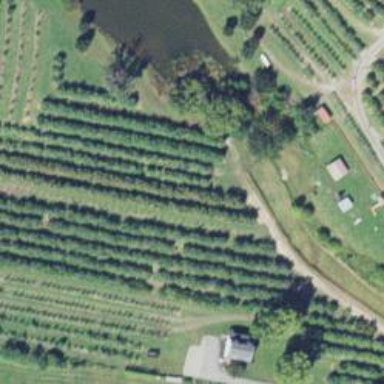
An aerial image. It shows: Orchard.